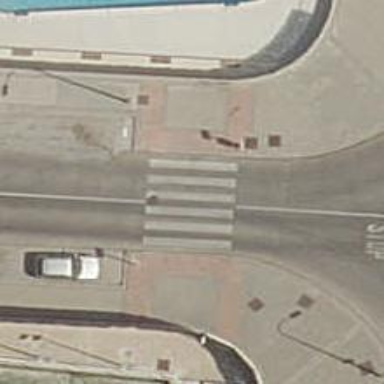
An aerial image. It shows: Zebra crossing on the road.